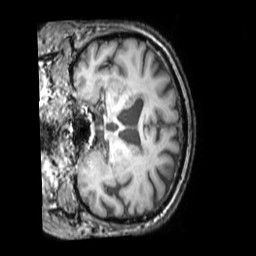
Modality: T1w
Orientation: coronal
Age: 80
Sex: male
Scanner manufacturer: philips
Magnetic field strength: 3 T
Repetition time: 0.009898 s
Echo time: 0.004605 s